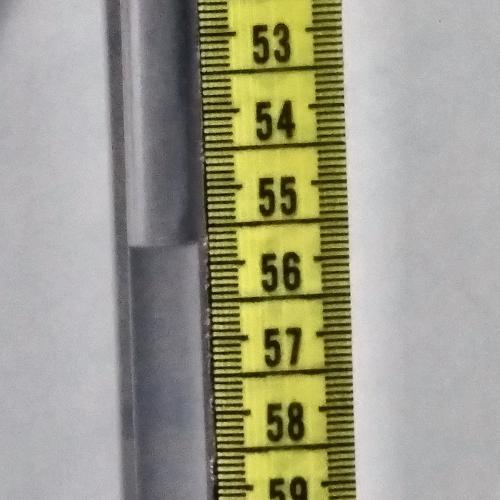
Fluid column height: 55.7 cm